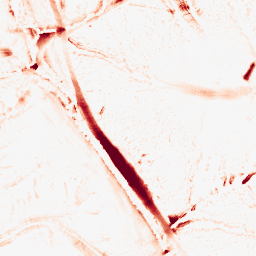
Category: morphological
Decomposition family: morphological_diamond
Decomposition parameters: operation: opening
radius: 15
Upsampling method: bicubic
Upsampling parameters: scale: 8
Upsampling scale: 8